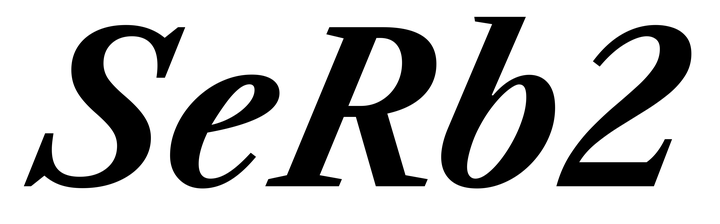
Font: LibreCaslonText-Italic_Bold_Italic